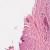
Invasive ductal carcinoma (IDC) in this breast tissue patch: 0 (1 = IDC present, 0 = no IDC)